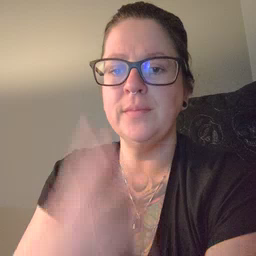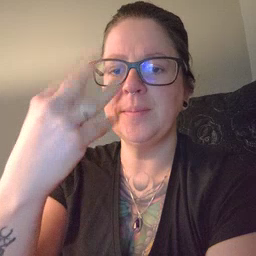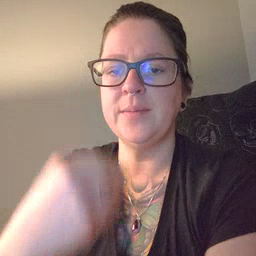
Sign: sleepy